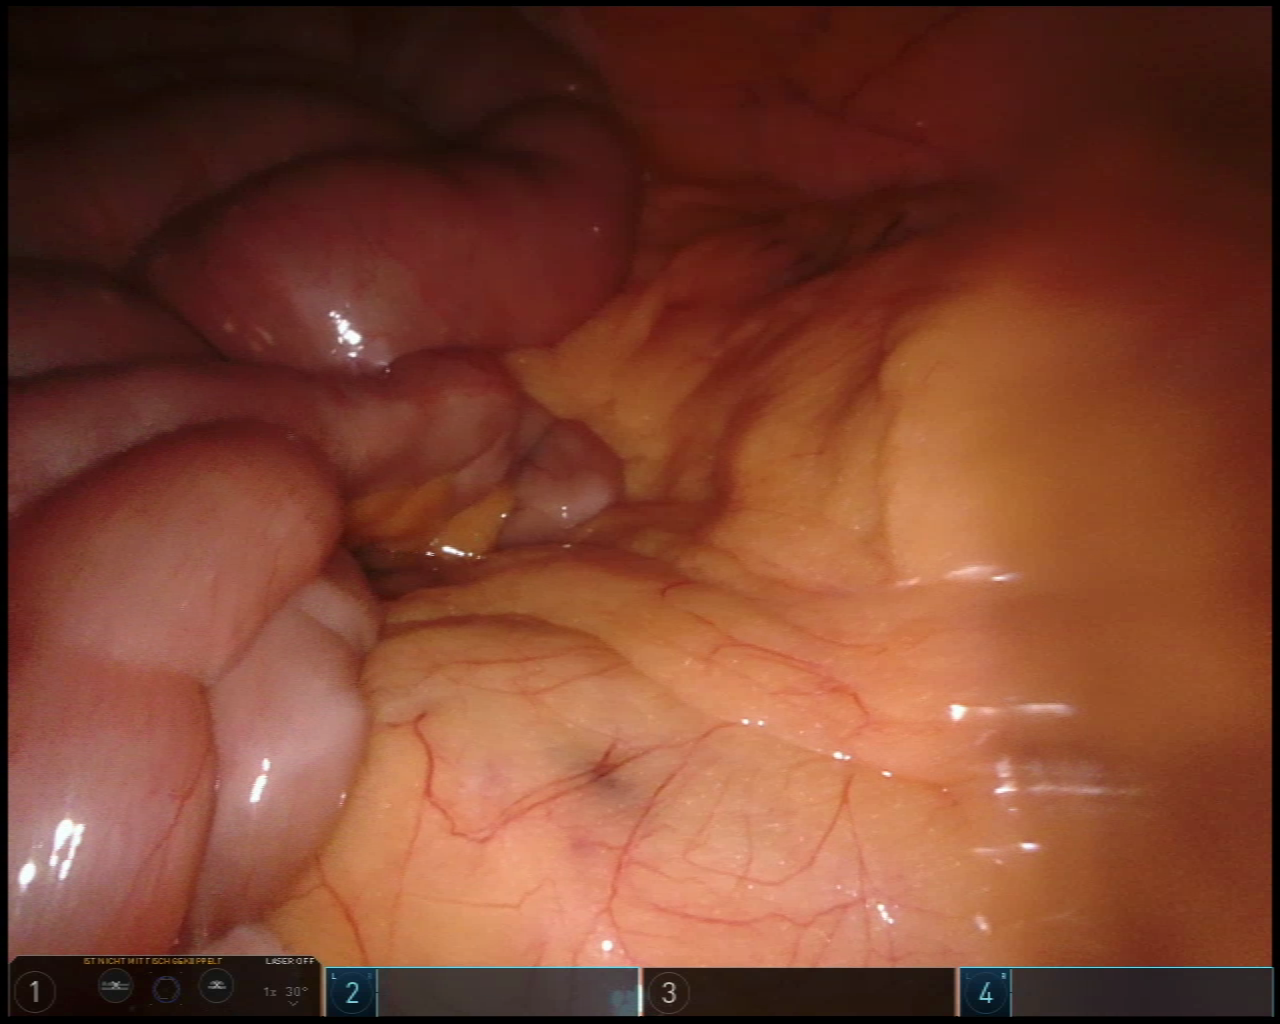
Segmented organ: small_intestine
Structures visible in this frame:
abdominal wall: no
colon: no
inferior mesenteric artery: no
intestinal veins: no
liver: no
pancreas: no
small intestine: yes
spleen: no
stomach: no
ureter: no
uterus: no
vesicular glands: no